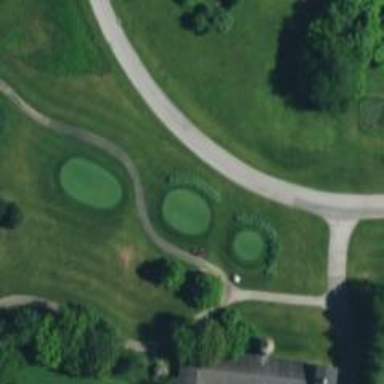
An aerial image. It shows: Service road used as golf cart path.